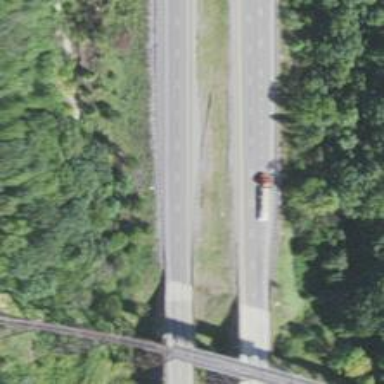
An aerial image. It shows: View of motorway.